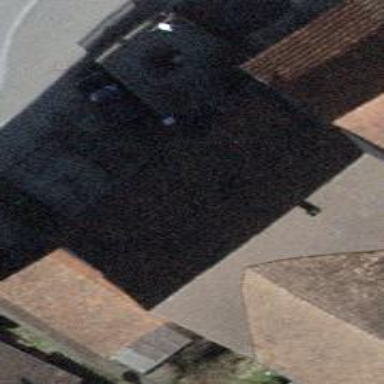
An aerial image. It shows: Building with tiled roof.